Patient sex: M
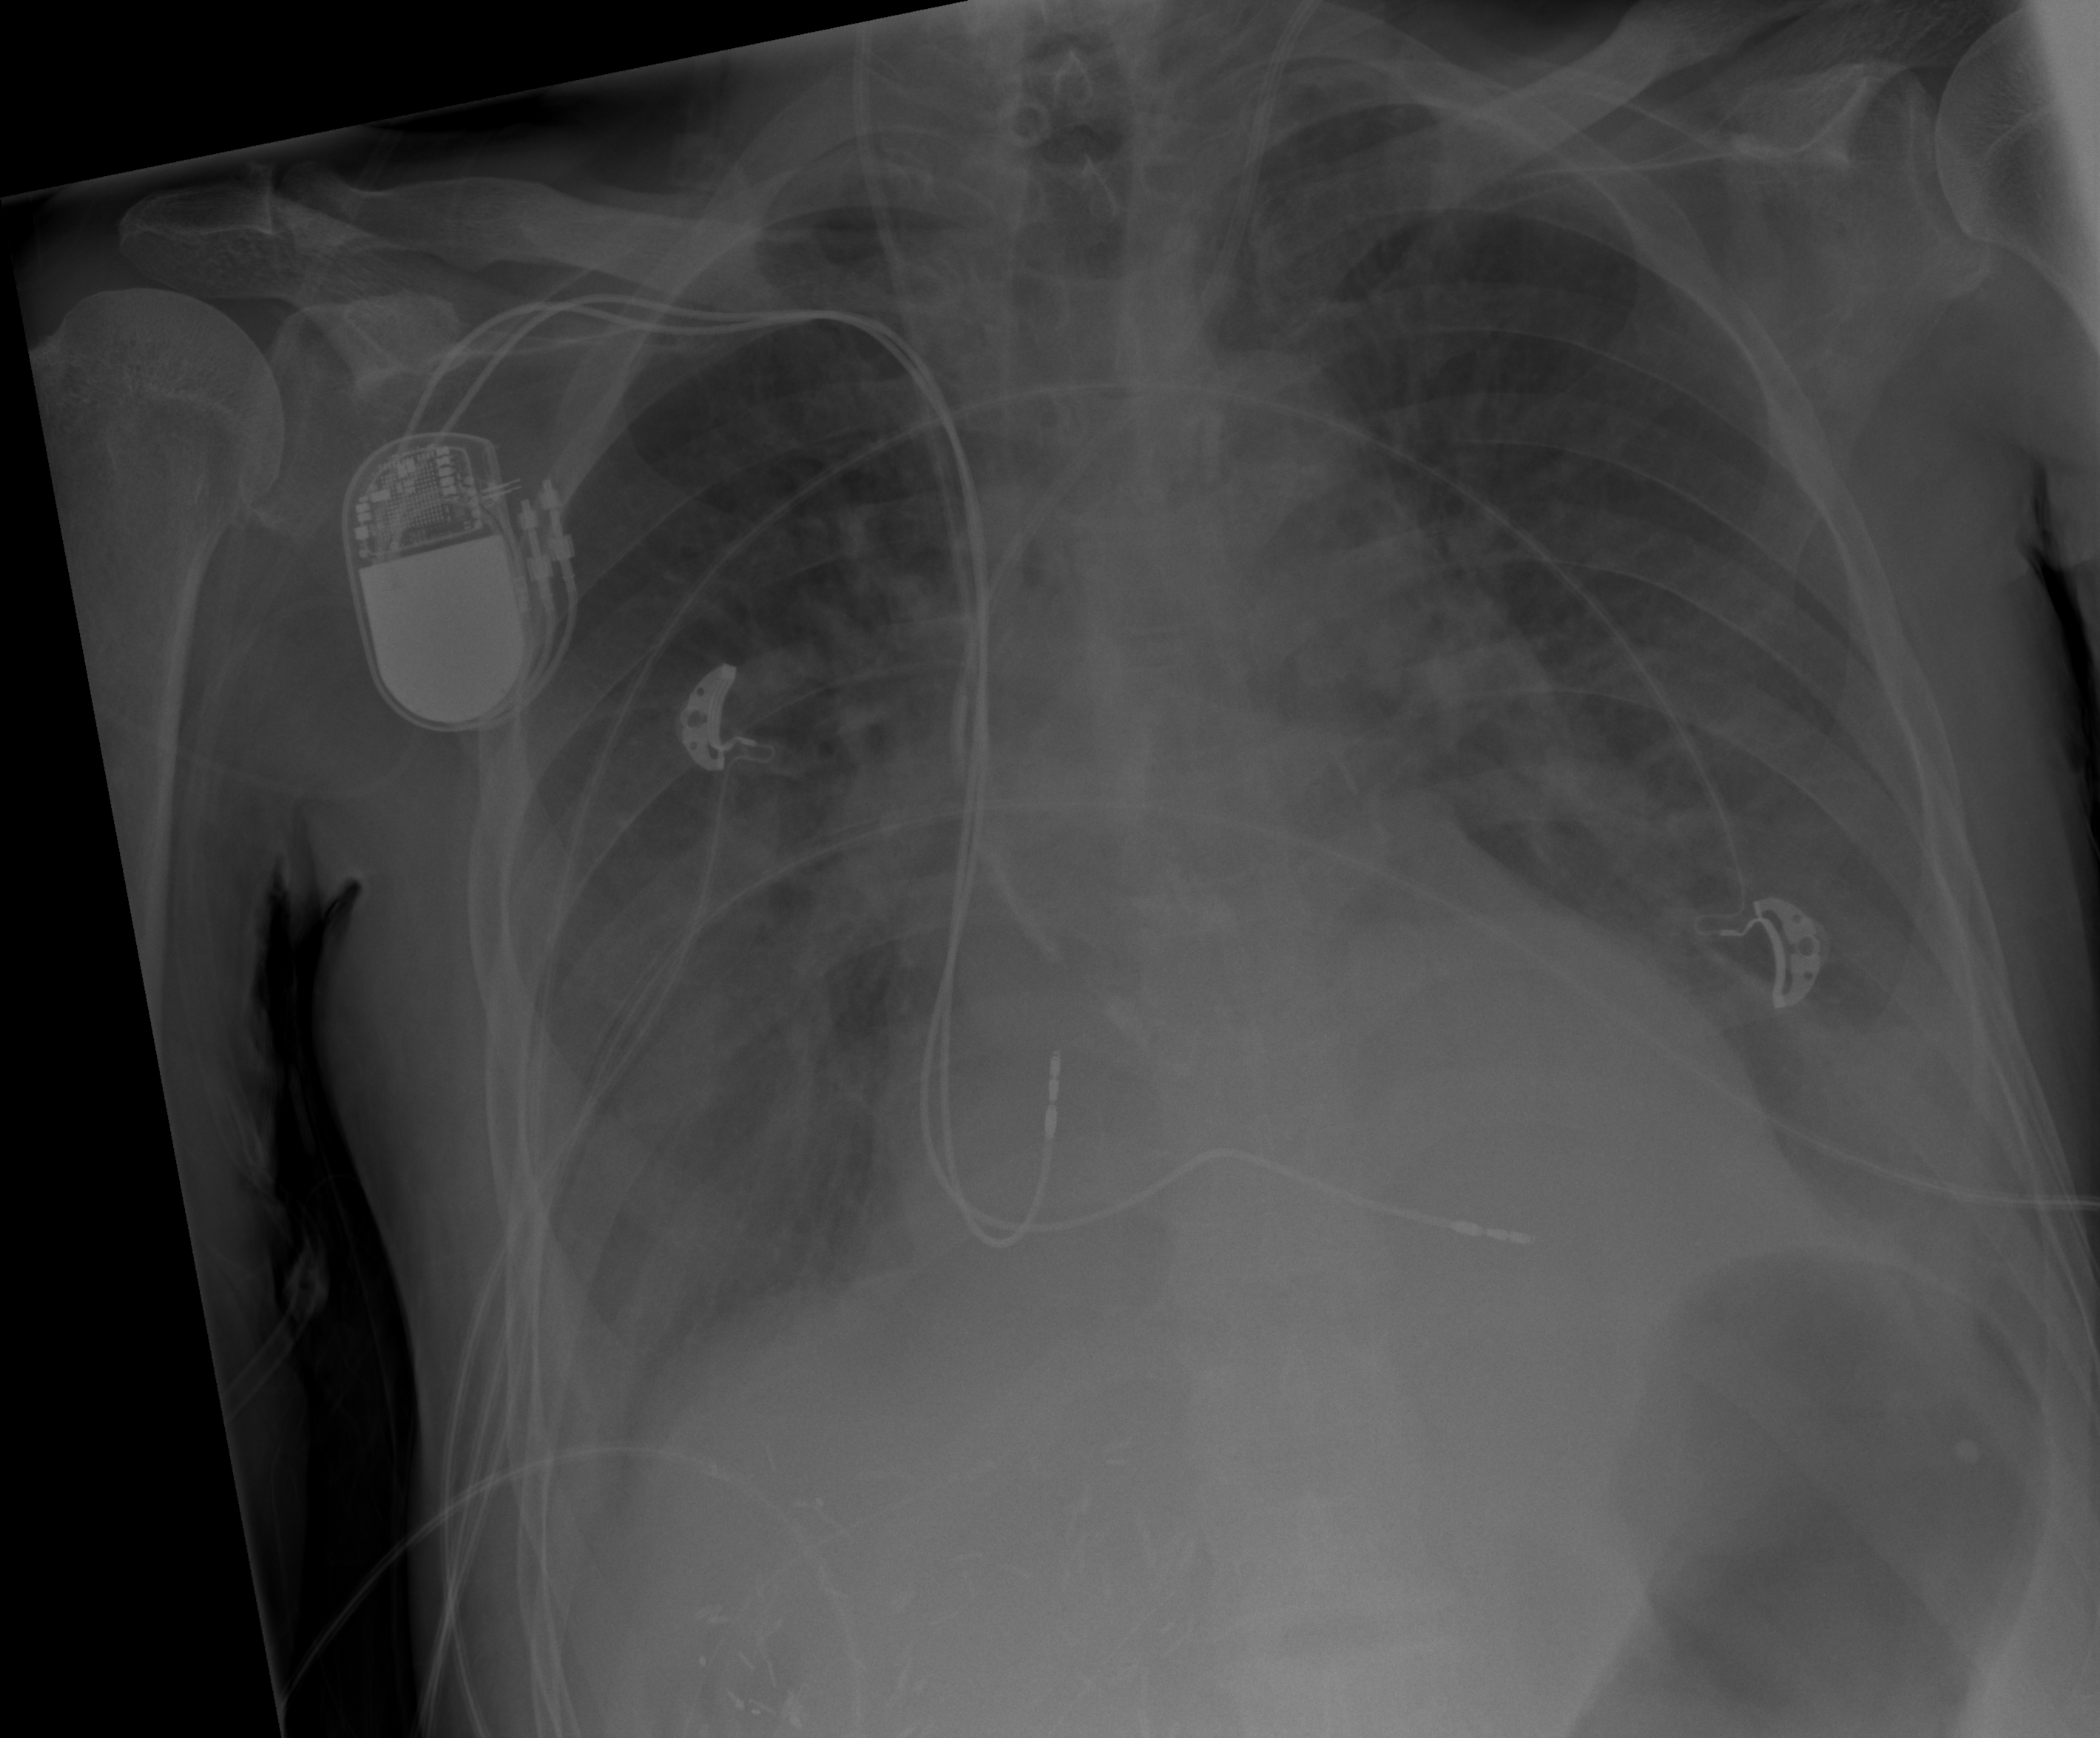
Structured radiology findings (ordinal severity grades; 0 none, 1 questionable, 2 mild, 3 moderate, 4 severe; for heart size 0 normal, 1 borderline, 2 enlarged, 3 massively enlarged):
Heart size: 2
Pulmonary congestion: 3
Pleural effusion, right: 2
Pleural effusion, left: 2
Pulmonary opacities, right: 2
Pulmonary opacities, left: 2
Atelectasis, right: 2
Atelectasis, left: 2